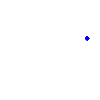
Particle: proton